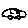
Label: car